Question: Let's say we have on one side classes which deal only with GUI stuff (e.g. Java Swing) and on the other side classes which stores the data. This data can be persisted in tables of an external database whereas these tables should be created and manipulated by Java Classes (Hibernate,JDBC).
So our example software looks like this:

My question is now how to implement the link between these two modules? Should I write an interface which implements an class which contains all methods which are needed for communication between them?
Or is it absolute sufficient to instantiate the data-classes in the gui-classes with 'new' and to use the public methods of the data-classes?
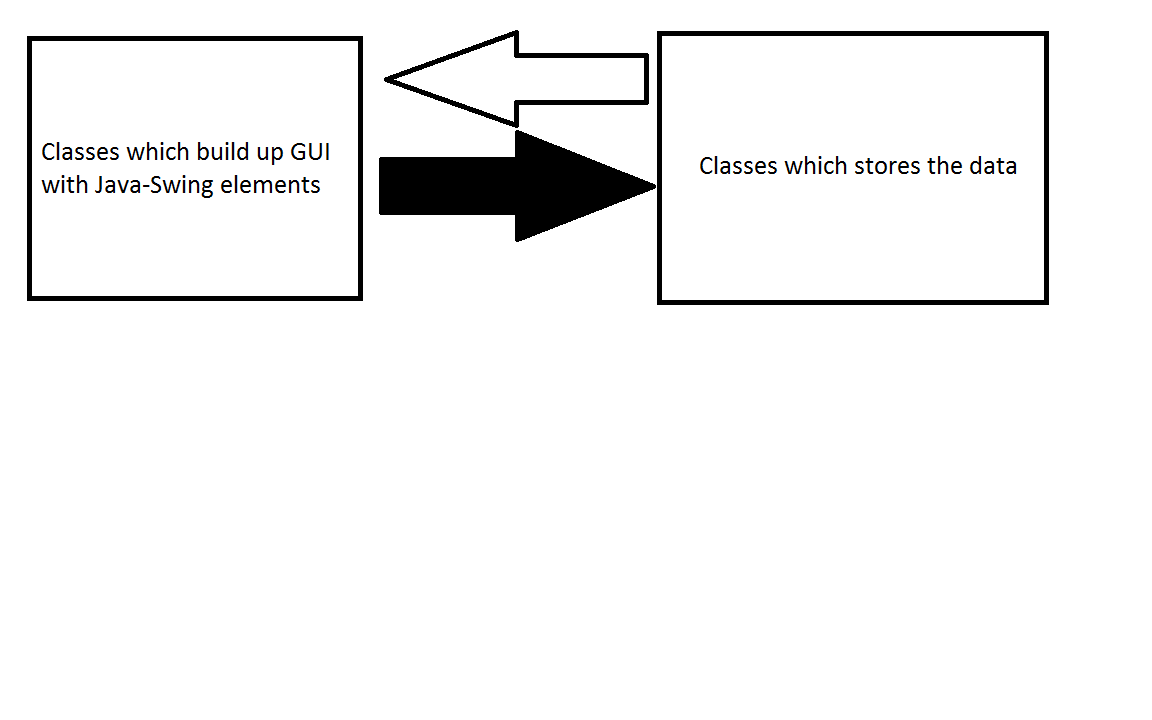
Answer: Here a fragment of Martin Fowler's book ,
> A key point in this separation is the direction of the dependencies:
the presentation depends on the model but the model doesn't depend on
the presentation. People programming in the model should be entirely
unaware of what presentation is being used, which both simplifies
their task and makes it easier to add new presentations later on. It
also means that presentation changes can be made freely without
altering the model.
So I think you should create Business methods that don't know who will access them.
The other class (Controller) knows how to call the business methods from the data received from the view.